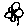
Label: flower